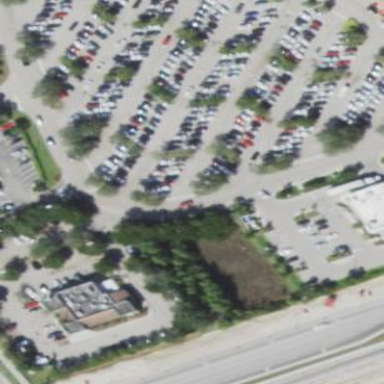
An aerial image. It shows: Parking area with surface.